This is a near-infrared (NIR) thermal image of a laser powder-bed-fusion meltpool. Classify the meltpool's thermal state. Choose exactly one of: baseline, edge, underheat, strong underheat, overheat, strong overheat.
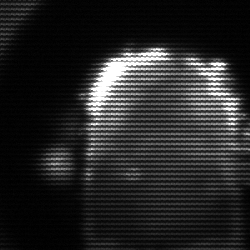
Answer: baseline